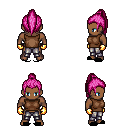
a pixel art fantasy rpg character, male body template, human, dark skin, brown sleeveless shirt, metal pants, pink long topknot hairstyle, gold gloves, black slippers, four views (front, back, left, right), 2x2 character sprite sheet, small pixel art, hard edges, no anti-aliasing